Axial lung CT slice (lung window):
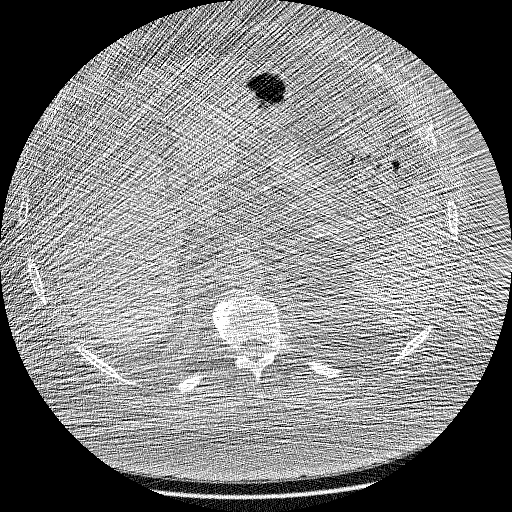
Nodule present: no